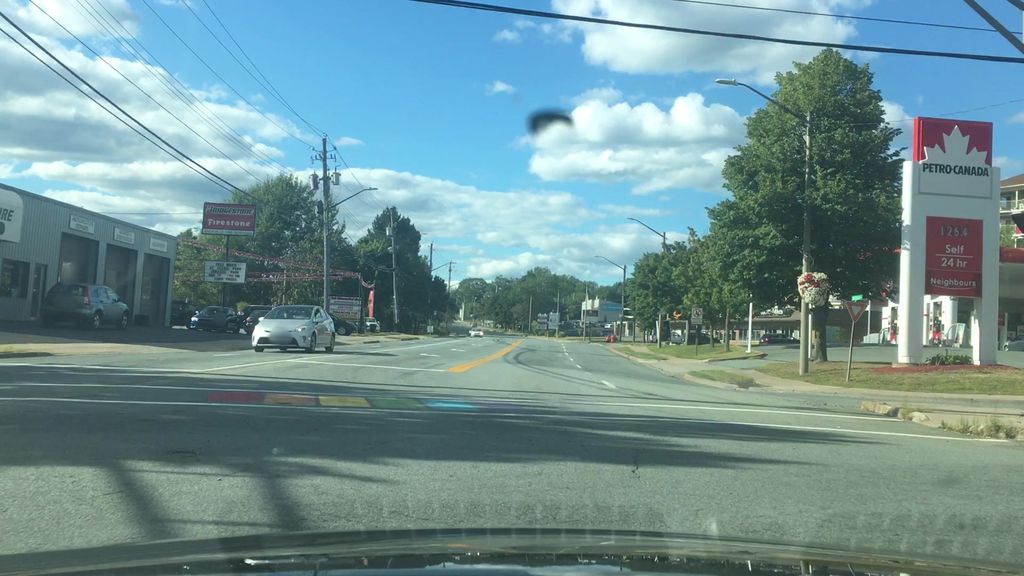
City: halifax